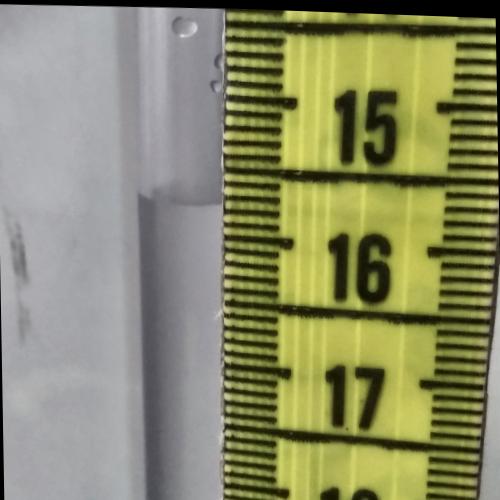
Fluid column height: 15.7 cm